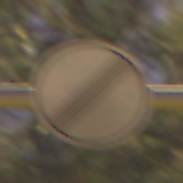
Verkehrszeichen: EndeSaemtlicherBegrenzungen
Umgebung: Outdoor, Suburban
Tageszeit: Night
Wetter: PartlyCloudy
Licht: Artificial
Jahreszeit: NotSpecified
Kontrast: HighContrast